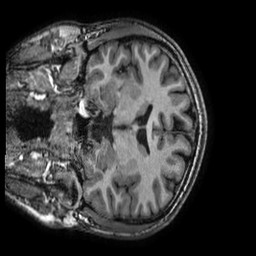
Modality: T1w
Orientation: coronal
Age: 27
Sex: male
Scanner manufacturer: ge
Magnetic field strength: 3 T
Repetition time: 0.008768 s
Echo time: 0.003796 s